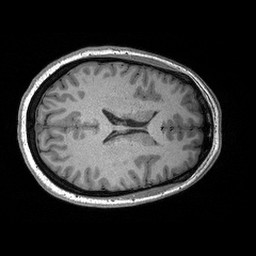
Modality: T1w
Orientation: axial
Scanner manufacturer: siemens
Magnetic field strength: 3 T
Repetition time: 2.3 s
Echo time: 0.00298 s